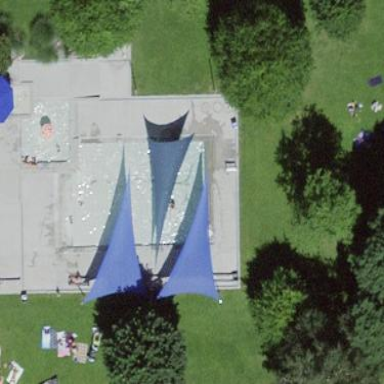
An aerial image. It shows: Swimming pool located in leisure land.